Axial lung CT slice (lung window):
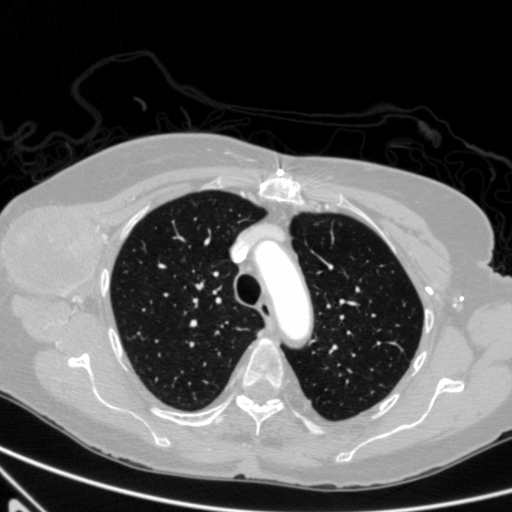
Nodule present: no